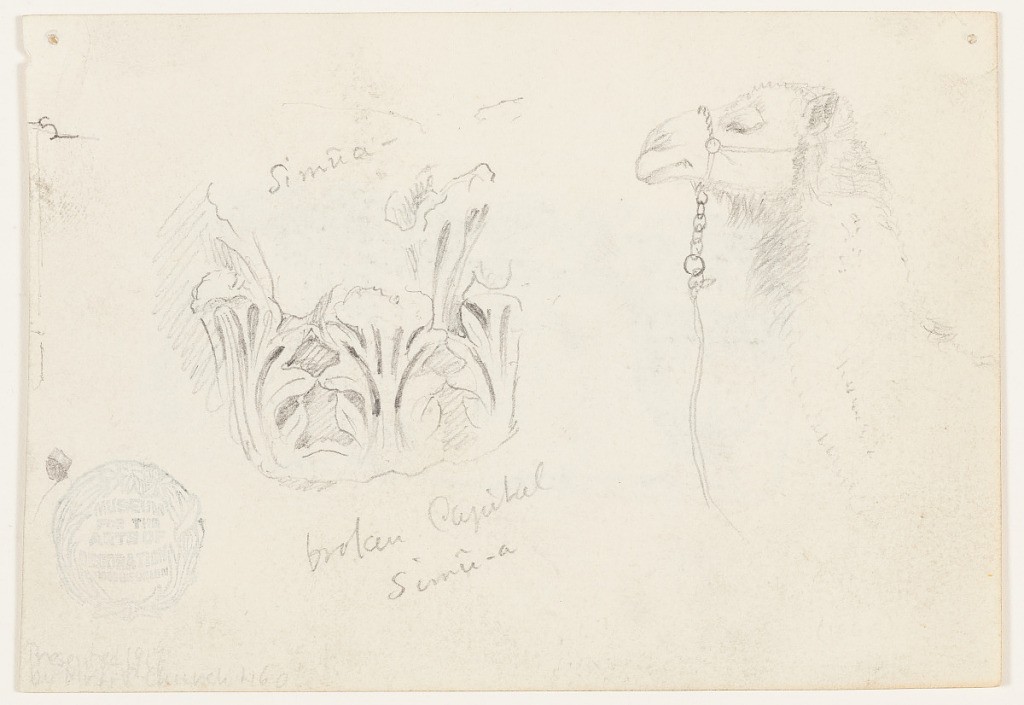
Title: Column Capital and Head of a Camel, as-Samu, Palestine
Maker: Frederic Edwin Church, American, 1826–1900
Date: February 15-17, 1868
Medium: Graphite on white wove paper; verso: graphite
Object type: Drawing
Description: Architectural and figure study of column capital and the head of a camel in the town of as-Samu, Palestine. At left, an ancient column capital with two rows of acanthus leaves is visible. At right, the head and neck of a yoked camel is shown in profile.

Verso: Architectural study of a fragment of an ancient entablature, with sculptured frieze and moulding, in the town of as-Samu, Palestine. Grape vines, or vine rinceaux, spring from a bowl, beside which two ornamented medallions flank a wreath with a shell.